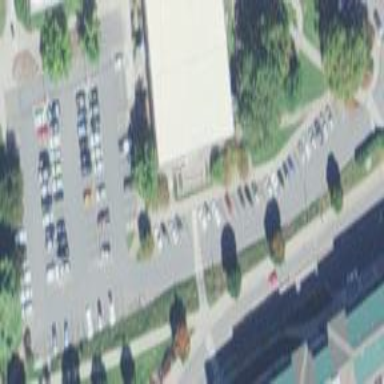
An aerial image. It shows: Asphalt parking area.